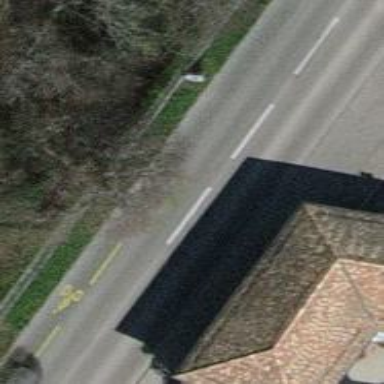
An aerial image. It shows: Secondary road with asphalt surface. It has designated cycle lane on the left side.